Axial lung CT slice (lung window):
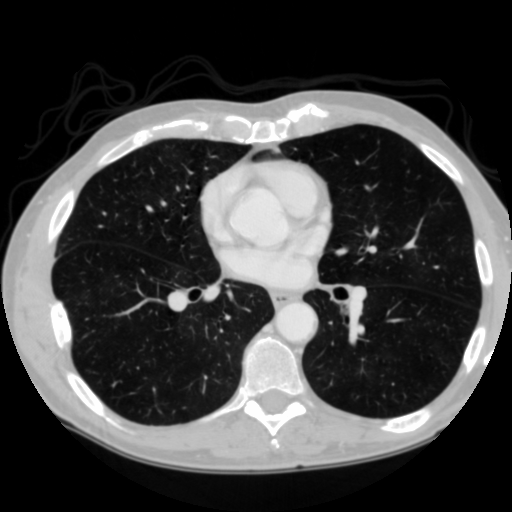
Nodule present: no